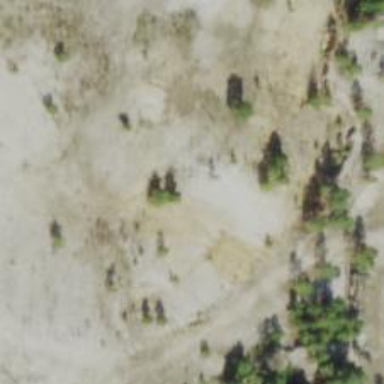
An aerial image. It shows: Quarry area.